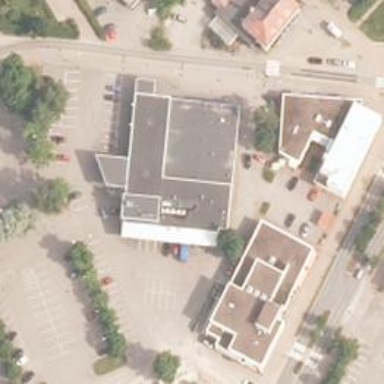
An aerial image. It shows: Post office.